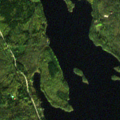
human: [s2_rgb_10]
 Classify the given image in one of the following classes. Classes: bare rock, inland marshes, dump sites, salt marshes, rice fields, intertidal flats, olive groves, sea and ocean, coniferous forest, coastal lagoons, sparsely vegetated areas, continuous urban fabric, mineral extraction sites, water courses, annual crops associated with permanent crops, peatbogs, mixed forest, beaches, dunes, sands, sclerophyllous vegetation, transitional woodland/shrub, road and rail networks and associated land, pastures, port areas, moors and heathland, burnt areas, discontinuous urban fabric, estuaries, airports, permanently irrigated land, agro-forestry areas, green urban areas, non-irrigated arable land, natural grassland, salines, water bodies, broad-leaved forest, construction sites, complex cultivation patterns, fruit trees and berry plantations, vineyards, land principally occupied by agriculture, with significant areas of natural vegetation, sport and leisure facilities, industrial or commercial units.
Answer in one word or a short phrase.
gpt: coniferous forest, mixed forest, transitional woodland/shrub, water bodies